Question: I've created an .Net application. Now I wanted to include a . But I cannot find any 'Sub Main()' routine or even if I create my new own module I am not able to selecte the 'Sub Main()' in the module as startobject.
Any advice?

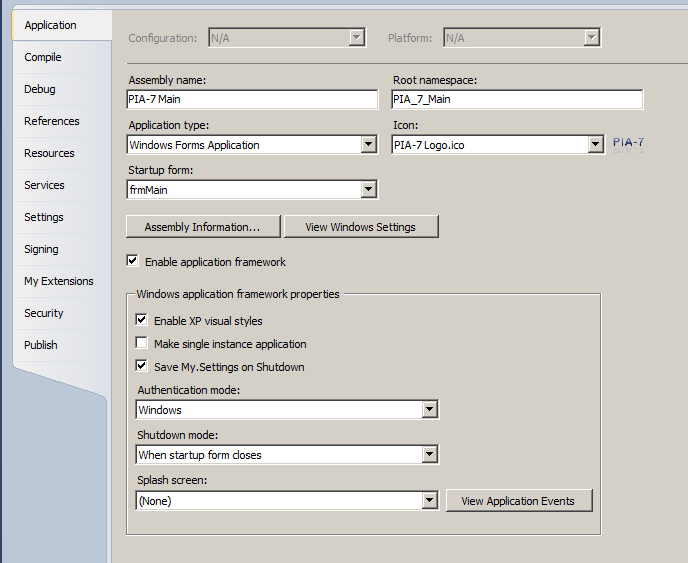
Answer: Did you create a application? If so, you'll need to add your 'Sub Main()'. The disadvantage of this, however, is that you'll have to manually handle all of the startup processing and initialization that the .NET Framework normally does for you automatically.
But if all you want to do is show an error message when an unhandled exception occurs, there's no reason to create your own 'Sub Main()'. All you have to do is add a handler for the <URL>.